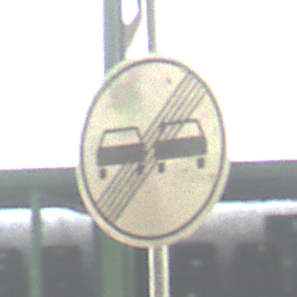
Verkehrszeichen: EndeUeberholverbot
Umgebung: Roofed, Special
Tageszeit: MorningAfternoon
Wetter: NotSpecified
Licht: Artificial
Jahreszeit: NotSpecified
Kontrast: MediumContrast